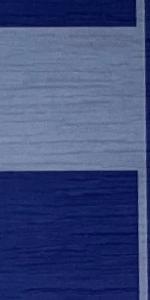
Label: Empty